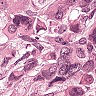
Metastatic tissue present: yes